Aerial crown-view tile of a tropical tree (Barro Colorado Island, Panama), acquired 20250124:
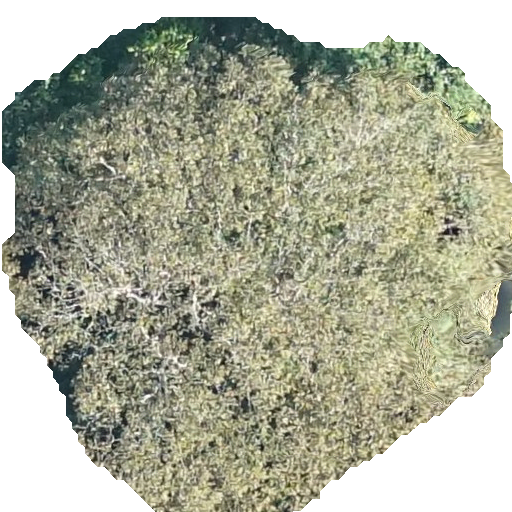
Species: Dipteryx oleifera
GBIF accepted scientific name: Dipteryx oleifera
Crown area: 302.588 m²